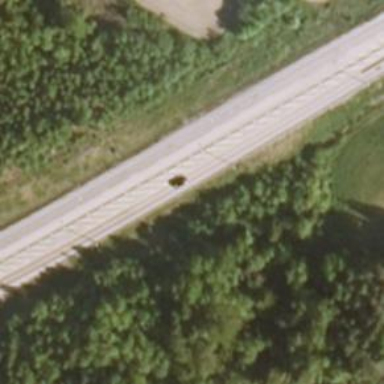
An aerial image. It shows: Asphalt trunk highway.